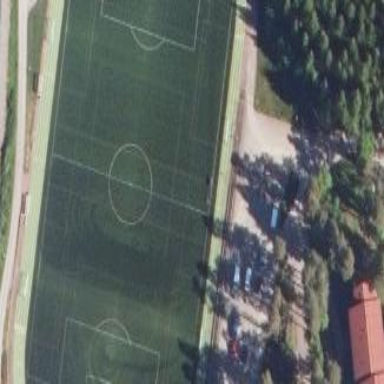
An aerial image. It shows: Soccer sports center for leisure activities.